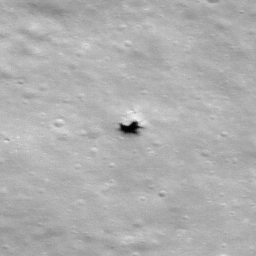
Pit: Stevinus 9a
Host crater: Stevinus
Host type: impact_melt
Lunar coordinates: latitude -32.94, longitude 54.745